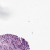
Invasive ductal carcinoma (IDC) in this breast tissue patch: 1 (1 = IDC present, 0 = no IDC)